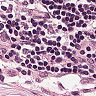
Metastatic tissue present: no